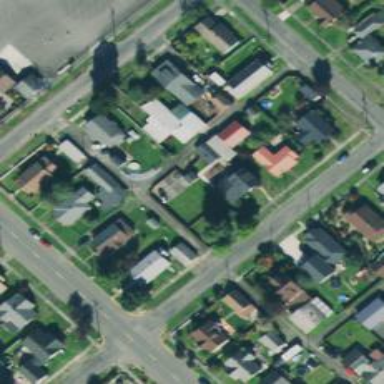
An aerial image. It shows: Alley classified as service road.